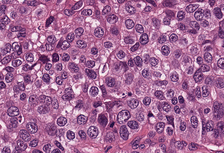
Tumor epithelial tissue: yes
Tumor-associated stroma tissue: no
Normal tissue: no